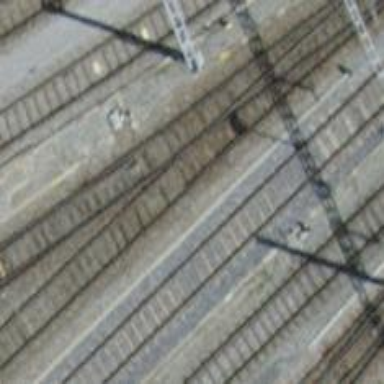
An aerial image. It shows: Railway switch.